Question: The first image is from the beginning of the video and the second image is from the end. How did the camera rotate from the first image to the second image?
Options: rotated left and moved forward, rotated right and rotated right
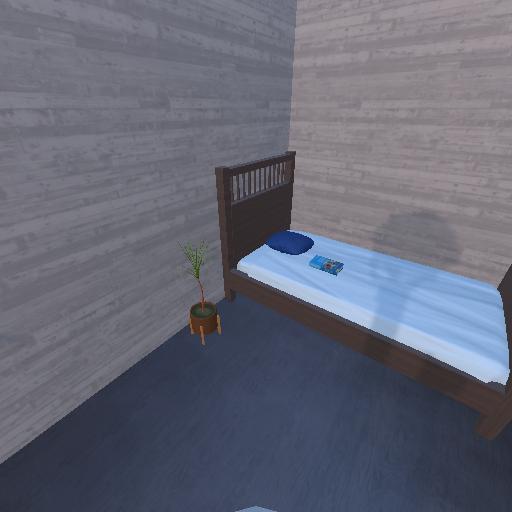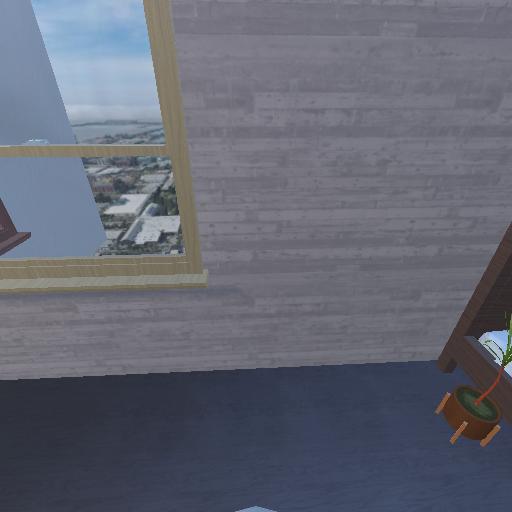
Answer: rotated left and moved forward